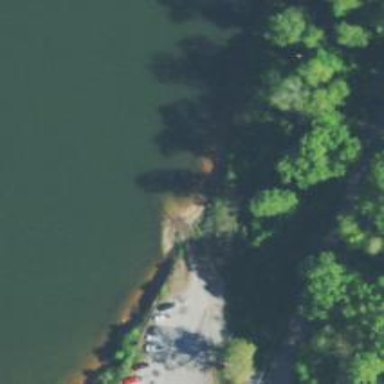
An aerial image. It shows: Slipway on leisure land.